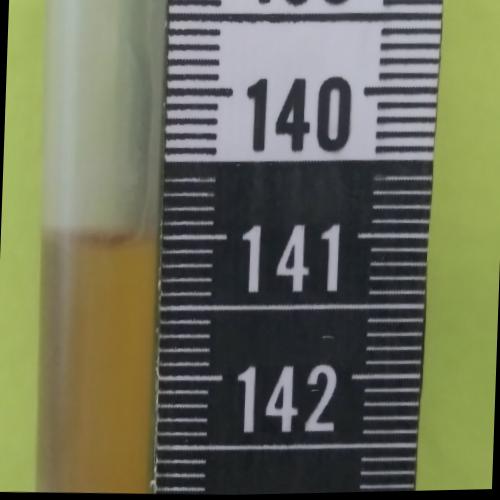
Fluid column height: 141.0 cm